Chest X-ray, AP view. Patient: 77 years old, sex M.
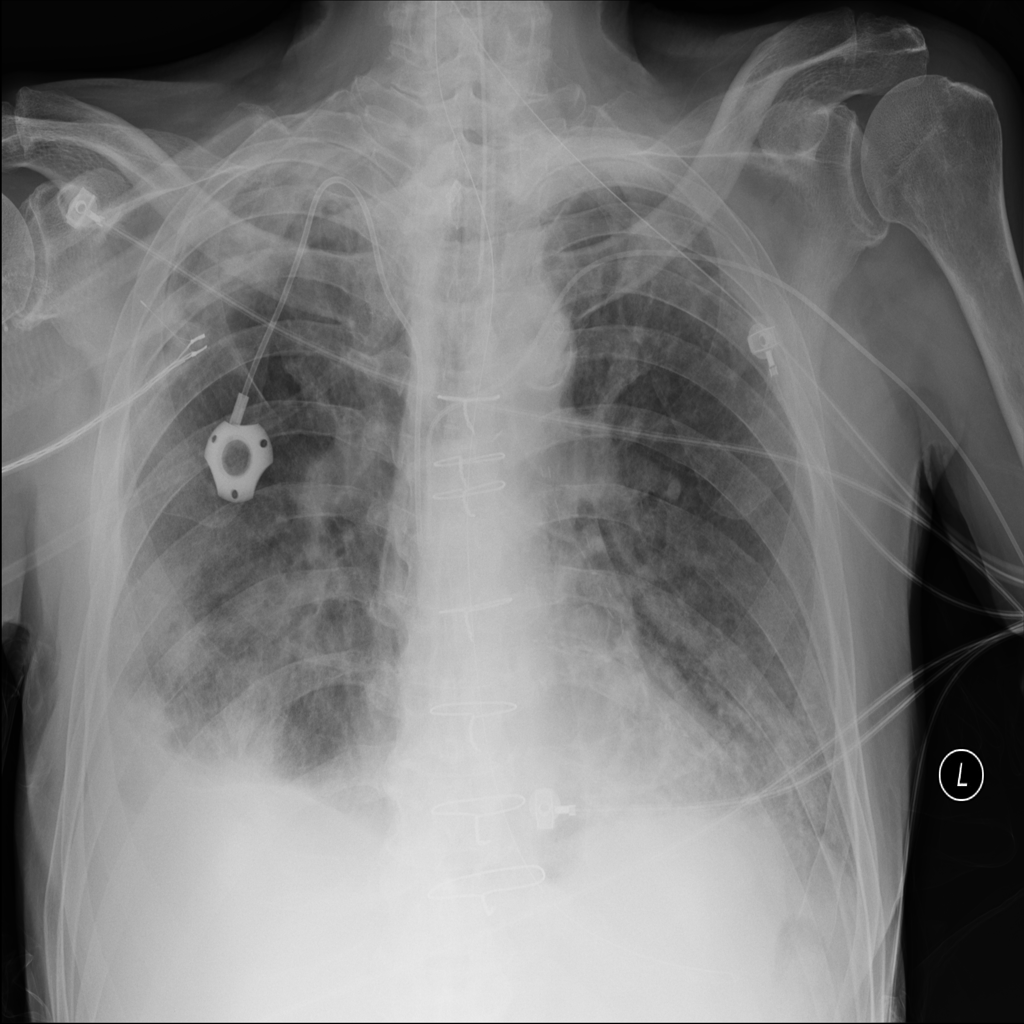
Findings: No Finding